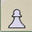
Piece: wP